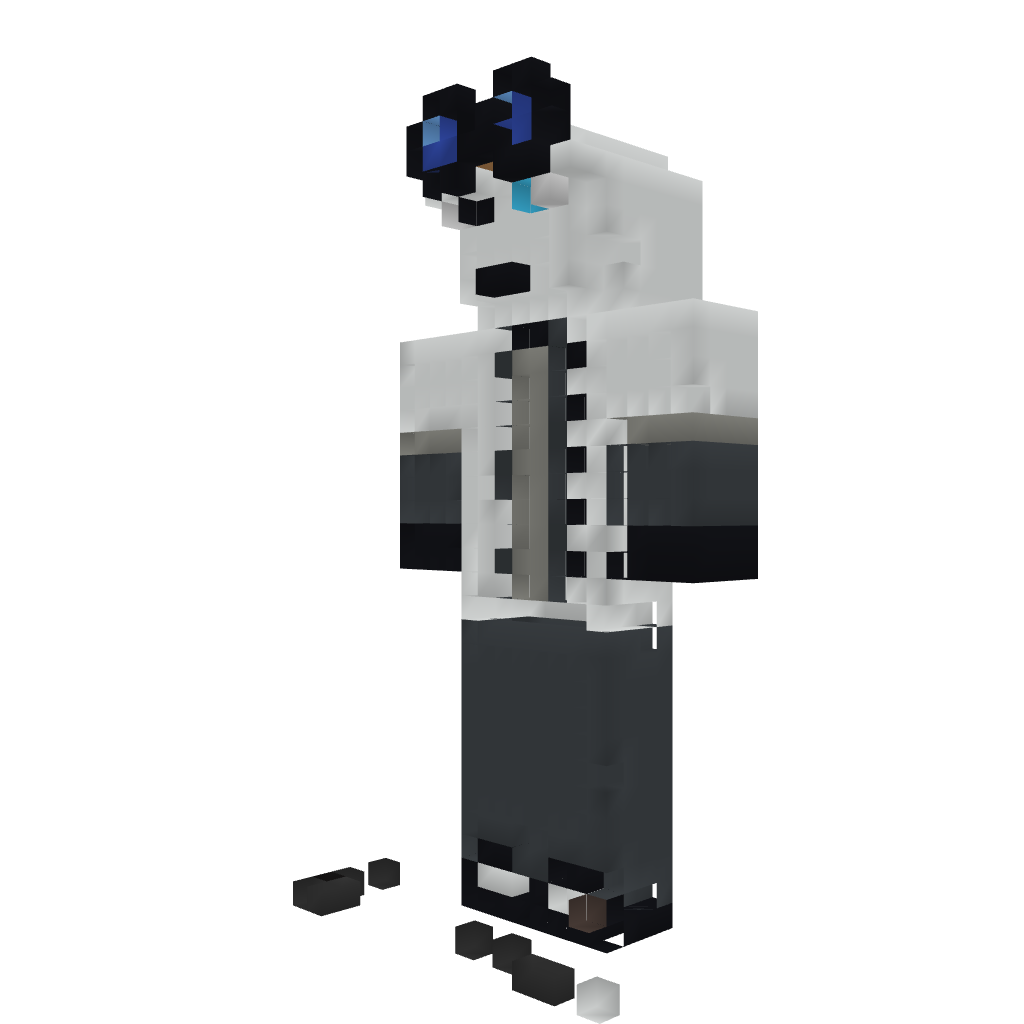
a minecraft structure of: Doctor Statue